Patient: sex M, age 60
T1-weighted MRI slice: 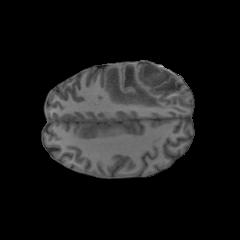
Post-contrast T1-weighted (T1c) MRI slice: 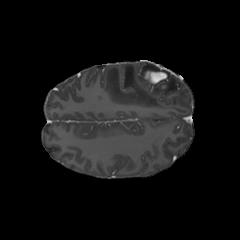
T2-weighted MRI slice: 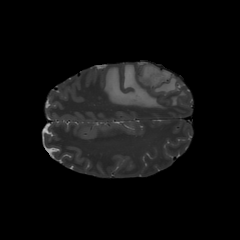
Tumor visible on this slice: yes
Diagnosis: Glioblastoma, IDH-wildtype
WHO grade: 4